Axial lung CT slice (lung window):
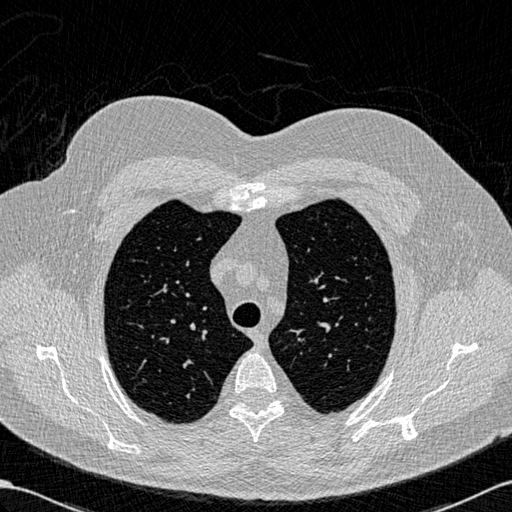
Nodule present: no